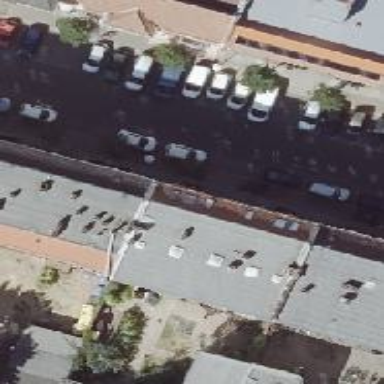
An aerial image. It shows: Apartments building with saltbox roof shape.